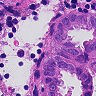
Metastatic tissue present: yes